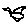
Label: bird